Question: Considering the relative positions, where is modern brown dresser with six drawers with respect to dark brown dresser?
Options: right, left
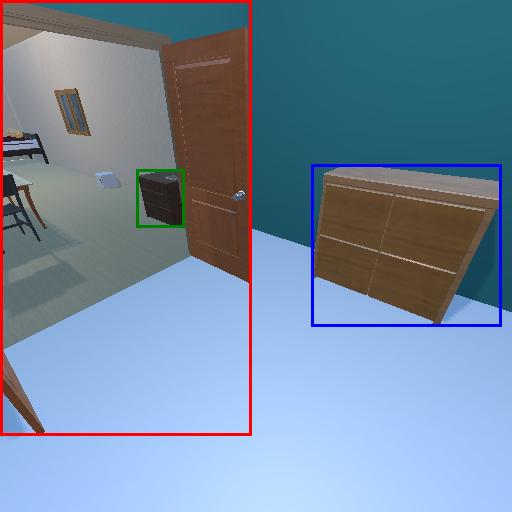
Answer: right